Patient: sex M, age 64
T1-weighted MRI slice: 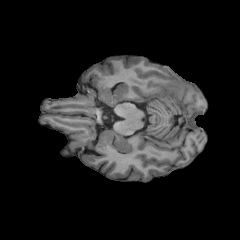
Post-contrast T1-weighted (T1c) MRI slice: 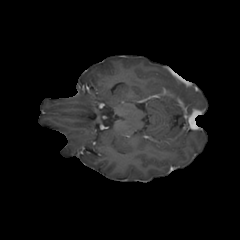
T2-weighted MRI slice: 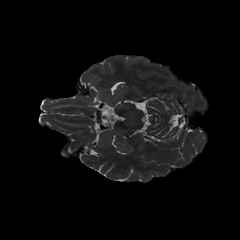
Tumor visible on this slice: no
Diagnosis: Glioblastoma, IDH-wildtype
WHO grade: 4